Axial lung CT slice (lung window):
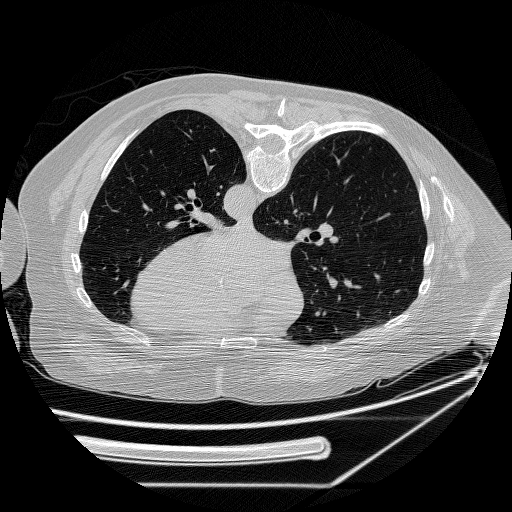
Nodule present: no